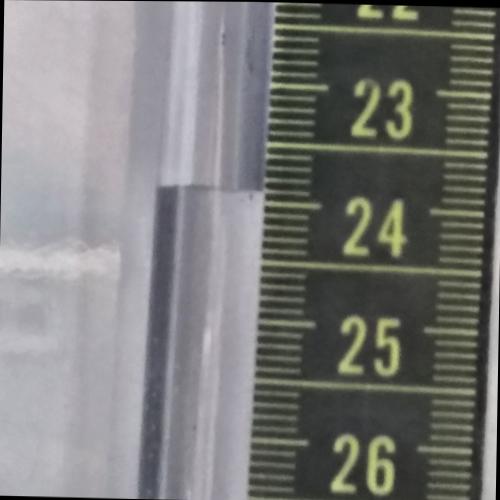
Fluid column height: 23.9 cm